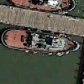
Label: civil